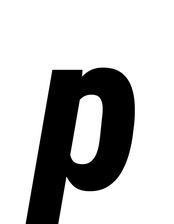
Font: Roboto-Italic_Condensed_ExtraBold_Italic